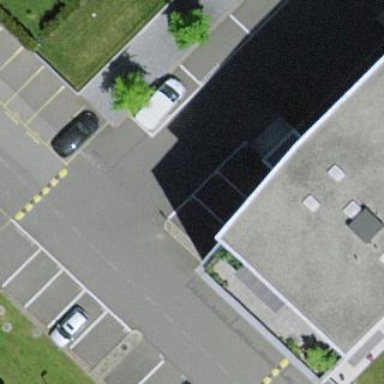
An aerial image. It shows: Street-side parking area with asphalt surface.